Question: When saving a video that is recorded in my app, if the video size/duration is too big/long, my app crashes without a log/exception.
In my App I use a UIImagePickerController to record videos. Now I have noticed that if I make my videos very long in length (for example 30minutes with UIImagePickerControllerQualityTypeMedium, or more than a minute with UIImagePickerControllerQualityTypeIFrame1280x720), when saving the video, the app crashes. Sometimes with and sometimes without a warning. Now I started to debug and noticed it had something to do with memory (malloc_error).
I used the profiler to check allocations live, and noticed that when it was going to save the video, the allocation suddenly became very big (I guess something to do with temporary memory usage for the video?) before it ultimately crashed. Here is a screenshot from the profiler:

The app must be able to record video with a maximum duration of 1 hour (in any quality specified).
- - - -
'''
- (void)openCamera:(id)sender context:(NSManagedObjectContext*)context {
self.context = context;
//Set self as delegate (UIImagePickerControllerDelegate)
[self.picker setDelegate:self];
//If the device has a camera
if ([UIImagePickerController isSourceTypeAvailable:UIImagePickerControllerSourceTypeCamera]) {
self.picker.sourceType = UIImagePickerControllerSourceTypeCamera;
self.picker.allowsEditing = YES;
self.picker.videoQuality = [Settings videoQualitySetting];
//If the camera can record video
NSString *desired = (NSString *)kUTTypeMovie;
if ([[UIImagePickerController availableMediaTypesForSourceType:self.picker.sourceType] containsObject:desired]) {
//Let the user record video
self.picker.mediaTypes = [NSArray arrayWithObject:desired];
self.picker.videoMaximumDuration = MaxDuration;
}
else {
NSLog(@"Can't take videos with this device"); //debug
}
//Present the picker fullscreen/in popover
if ([Settings shouldDisplayFullScreenCamera]){
[self presentModalViewController:self.picker animated:YES];
[self.masterPopoverController dismissPopoverAnimated:YES];
}
else {
if (!_popover){
_popover = [[UIPopoverController alloc] initWithContentViewController:self.picker];
}
[_popover presentPopoverFromBarButtonItem:sender permittedArrowDirections:UIPopoverArrowDirectionAny animated:YES];
}
}
else {
NSLog(@"Does not have a camera"); //debug
}
}
'''
And code when the image is picked:
'''
- (void)imagePickerController:(UIImagePickerController *)picker didFinishPickingMediaWithInfo:(NSDictionary *)info
{
NSString *mediaType = [info objectForKey: UIImagePickerControllerMediaType];
// Save the video, and close the overlay
if (CFStringCompare ((__bridge CFStringRef) mediaType, kUTTypeMovie, 0)
== kCFCompareEqualTo) {
self.tempVideoPath = [[info objectForKey:
UIImagePickerControllerMediaURL] path];
[LocalVideoStorage saveVideo:[NSData dataWithContentsOfPath:self.tempVideoPath name:self.videoName];
[_picker dismissModalViewControllerAnimated: YES];
[[_picker parentViewController] dismissModalViewControllerAnimated:YES];
[_popover dismissPopoverAnimated:YES];
}
}
'''
And finally, when it is saved:
'''
+ (NSString*)saveVideo:(NSData*)video:(NSString*)videoName {
NSFileManager *fileManager = [NSFileManager defaultManager];//create instance of NSFileManager
NSArray *paths = NSSearchPathForDirectoriesInDomains(NSDocumentDirectory, NSUserDomainMask, YES); //create an array and store result of our search for the documents directory in it
NSString *documentsDirectory = [paths objectAtIndex:0]; //create NSString object, that holds our exact path to the documents directory
NSString *fullPath = [documentsDirectory stringByAppendingPathComponent:[NSString stringWithFormat:@"%@.MOV", videoName]]; //add our video to the path
[fileManager createFileAtPath:fullPath contents:video attributes:nil]; //finally save the path (video)
NSLog(@"Video saved!");
return fullPath;
}
'''
I am using ARC with iOS 5.1.1
I have put a breakpoint on malloc_error_break, and in instruments I can see it is called from:
'''
# Address Category Timestamp Live Size Responsible Library Responsible Caller
0 0x10900000 Malloc 473,29 MB 02:08.951.332 * 496283648 Foundation -[NSData(NSData) initWithContentsOfFile:]
'''
As lawicko & john.k.doe said, I tried to load the video from it's path into an NSData variable. This caused the whole video to be loaded into memory. Instead of doing that, I now just move the file (& rename)
'''
NSError *error = nil;
if (![fileManager copyItemAtPath:path toPath:fullPath error:&error])
NSLog(@"Error: %@", error);
'''
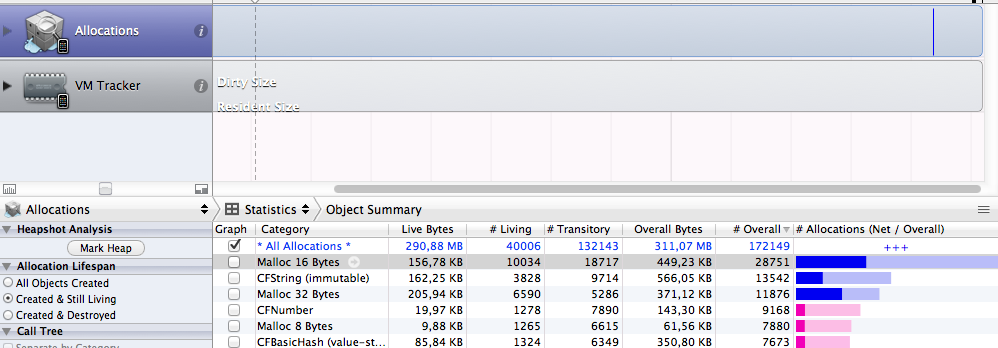
Answer: Your problem is this line:
'''
[NSData dataWithContentsOfPath:self.tempVideoPath]
'''
You are clearly trying to load the contents of this file to memory all at once, but iOS will never let you load that much at one time. Your 'saveVideo' method seems to only copy the file from temporary location to the documents directory. If this is the only thing that you need to do there, then take a look at <URL> method of NSFileManager. Your could change the 'saveVideo' method to take the temporary file path as a parameter, rather than the data.